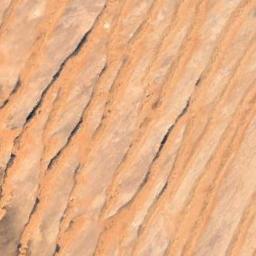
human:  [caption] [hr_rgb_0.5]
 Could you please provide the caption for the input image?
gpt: The desert is full of yellow sand .

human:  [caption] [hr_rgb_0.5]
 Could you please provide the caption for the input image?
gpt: There are parallel lines in this desert .

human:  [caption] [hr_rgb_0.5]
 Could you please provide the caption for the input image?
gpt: This is a strip of ginger desert .

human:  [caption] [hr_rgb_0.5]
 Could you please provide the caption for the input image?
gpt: The desert has orange sand and lots of transverse sand ridges .

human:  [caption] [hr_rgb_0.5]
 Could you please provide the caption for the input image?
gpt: A yellow desert with some fissures .